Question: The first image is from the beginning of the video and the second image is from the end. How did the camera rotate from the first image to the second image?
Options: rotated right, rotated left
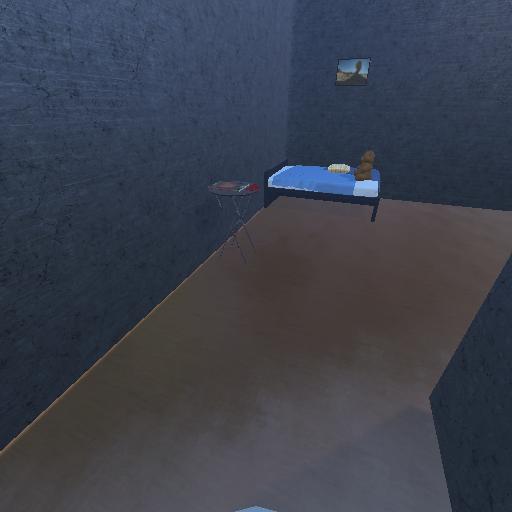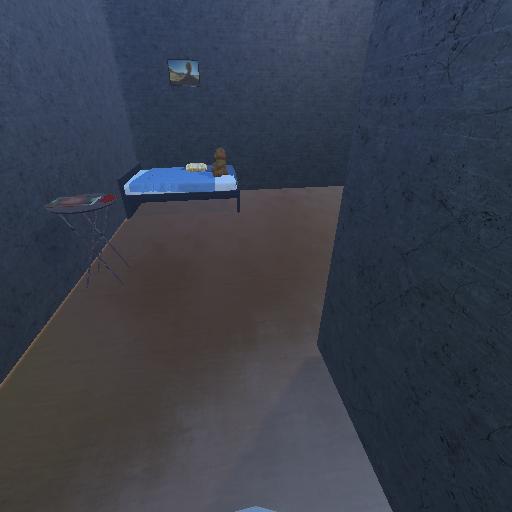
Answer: rotated right